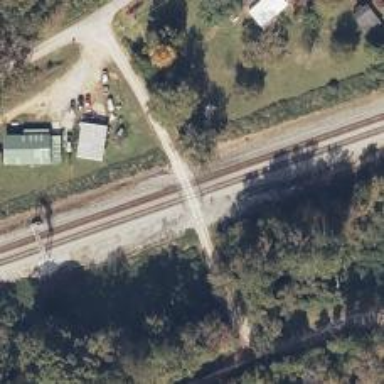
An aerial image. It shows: Level crossing along the railway.